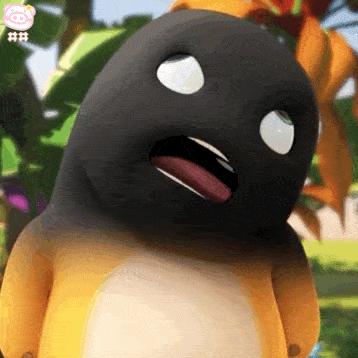
Label: nailong